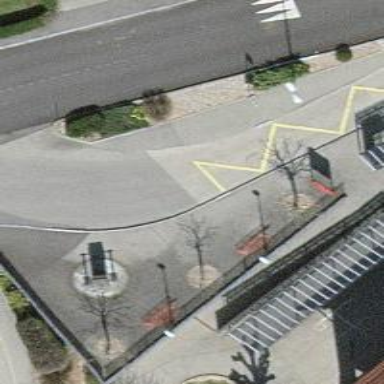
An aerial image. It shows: Busway road.